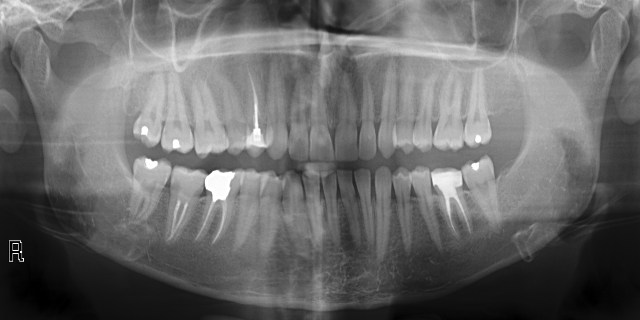
adult